Question: >
<URL>
I'm developing an API with several packages collaborating together via various gui's and I'm slowly thinking about how I would be able to analyze the amount of calls the packages and modules and methods and classes are getting from the user under a normal run. Thinking I might be able to detect bottlenecks and find out where most of the work is required, while also seeing where I might be able to merge similar functionality.
I'm picturing it like a simple bar chart

Where each bar represents one method, module or package depending on which "depth" you're interested to look at, and the height axis is the amount of calls it has gotten.
Is there anything similar currently and/or how would you implement this in Python?
I'm thinking of putting a simple logger at the entrance of each method, under say Debug, and then filter those out when I'm making the diagram. But that means my code would get messier and I'd have to remember to do it for all of them. What would be easier is if I could apply a compile-time decorator when compiling it with say a certain flag. Is that possible with Python?
Thanks
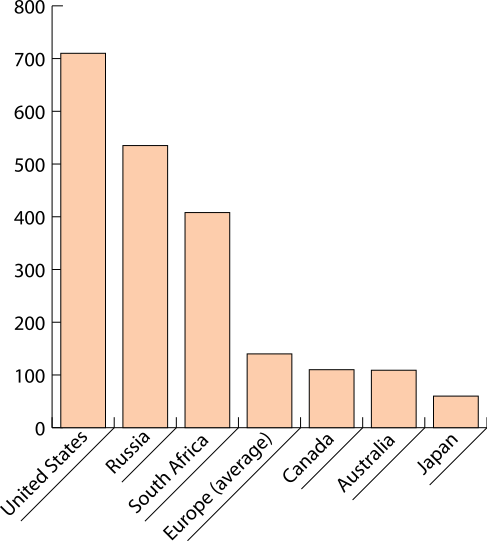
Answer: I think the <URL> from the stdlib would be helpful.